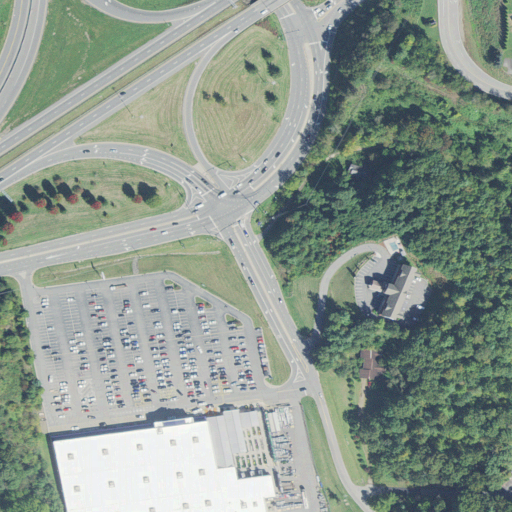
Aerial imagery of valley in North Carolina named Liner Cove containing medium intensity development, deciduous forest, low intensity development, high intensity development, open development, and pasture